Field crop: tomato
Growth stage: 1
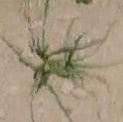
Species: cyperus